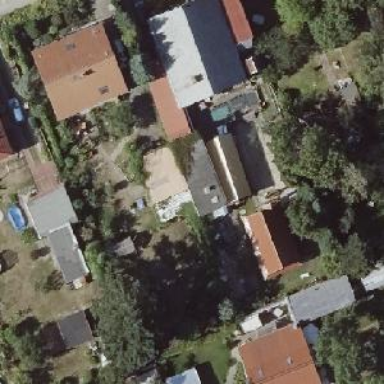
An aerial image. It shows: Garage building.